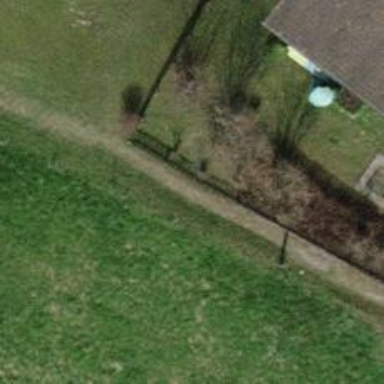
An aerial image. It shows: Grass track with grade5 tracktype.